Question: I try a few things which I saw on internet, I make many examples.
But always I get this error :
## Error:Can not write config file fullback.ini
the screenshot is below

How can I fix this?
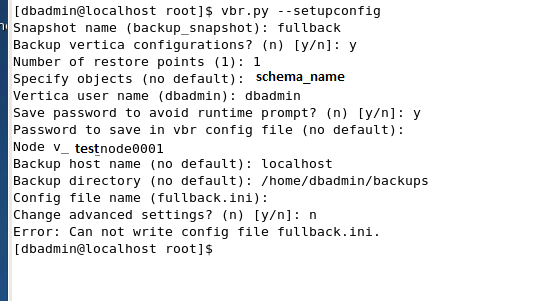
Answer: You need to change to a directory you have write access to. It looks like you are in '/home/root'. Try changing directory to '/home/dbadmin' first.